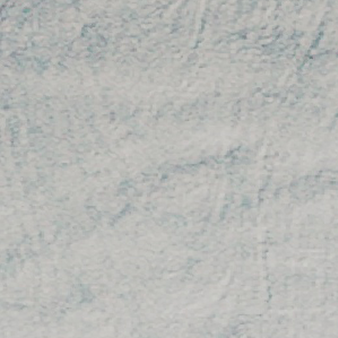
Label: other